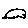
Label: cloud